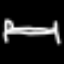
Label: bed